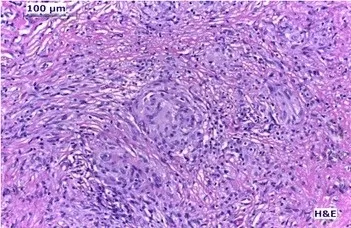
Histopathology. Histopathology of mediastinal lymph node, stained with hematoxylin-eosin, showing non-caseating granulomatous inflammation and multinucleated giant cells.
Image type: pathology (h&e)